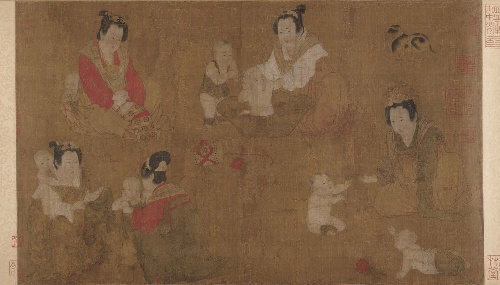
Title: 宋  佚名  倣周昉  戲嬰圖  卷|Palace Ladies Bathing Children
Artist: Zhou Fang|Unidentified artist
Artist bio: Chinese, active ca. 780– ca.810|
Date: 11th century
Object type: Handscroll
Classification: Paintings
Medium: Handscroll; ink and color on silk
Culture: China
Period: Song dynasty (960–1279)
Dimensions: Image: 12 × 19 1/8 in. (30.5 × 48.6 cm)
Overall with mounting: 12 7/16 × 44 in. (31.6 × 111.8 cm)
Department: Asian Art
Credit line: Fletcher Fund, 1940
Accession year: 1940
Repository: Metropolitan Museum of Art, New York, NY
Tags: Infants|Women|Bathing